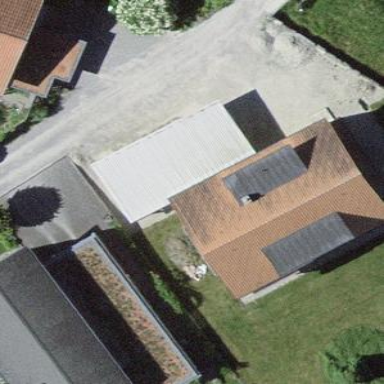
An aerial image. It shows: View of roof of building.